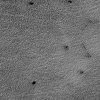
Atmospheric dust classification: not_dusty